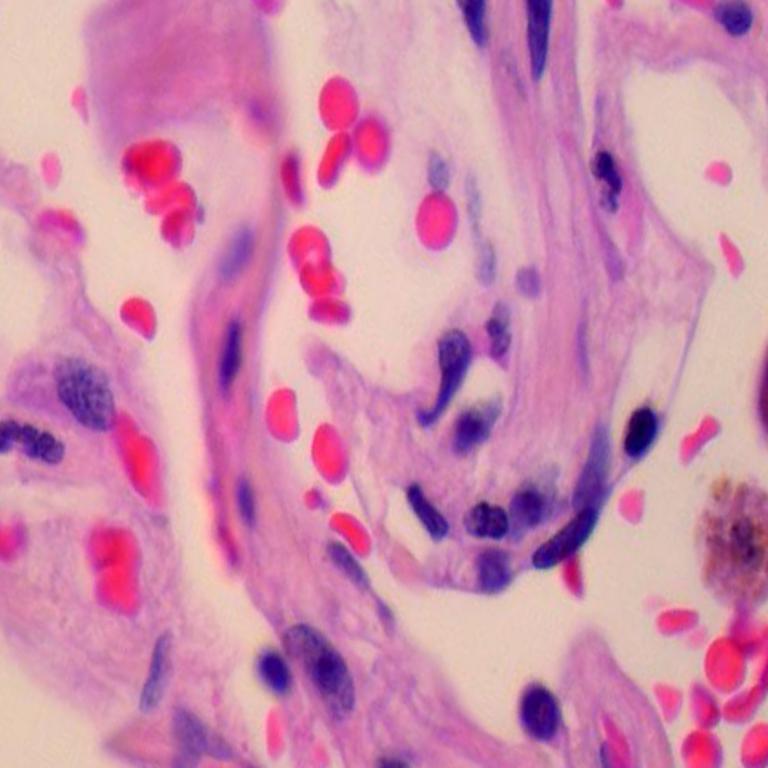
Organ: lung
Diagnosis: benign